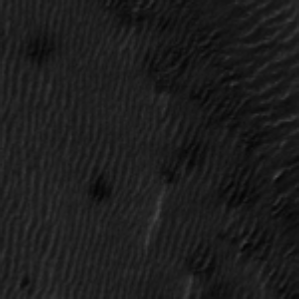
Label: frost